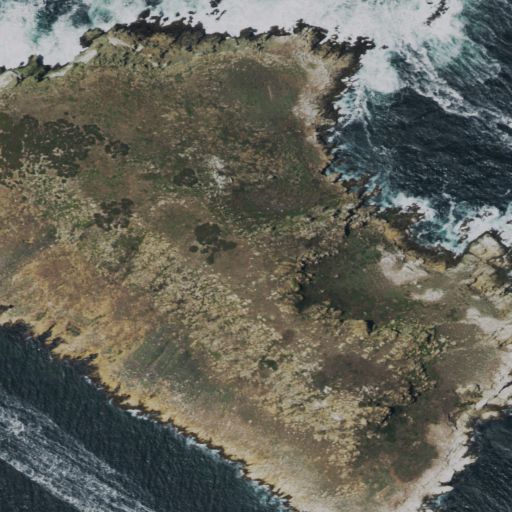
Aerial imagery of island in California named Prince Island containing pasture, open water, and shrub